Question: I want to write a data frame into excel like this :
'''
df = DataFrame({'Frequency':lenFreq,'Fatigue Thrust [N]':meqThrust[iexcel],'Extreme Thrust [N]':extremeThrust[iexcel],'Extreme Thrust DMR [N]':extremeThrustDMR[iexcel], 'Fatigue Yaw [Nm]':meqYaw[iexcel],'Extreme Yaw [Nm]':extremeYaw[iexcel],'Extreme Flapwise [Nm]':extremeFlapwise[iexcel][ilenFreq]})
df.to_excel(workbookOutput, sheet_name='Results', index=False)
'''
but every time I open the file I need to expand columns :

I would like to know an option to expand columns automatically when writing to excel. Thanks
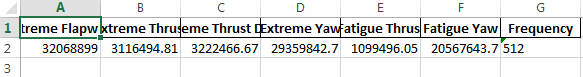
Answer: I don't think there is a way to directly re-size excel cells when you call 'df.to_excel()' but here is a way to do it after that call
'''
df = DataFrame({'Frequency':lenFreq,'Fatigue Thrust [N]':meqThrust[iexcel],'Extreme Thrust [N]':extremeThrust[iexcel],'Extreme Thrust DMR [N]':extremeThrustDMR[iexcel], 'Fatigue Yaw [Nm]':meqYaw[iexcel],'Extreme Yaw [Nm]':extremeYaw[iexcel],'Extreme Flapwise [Nm]':extremeFlapwise[iexcel][ilenFreq]})
df.to_excel(workbookOutput, sheet_name='Results', index=False)
sheet = workbookOutput.sheet_by_name('Results')
nrows = len(sheet.get_rows())
ncolumns = len(sheet.get_cols())
for row_index in range (nrows):
for column_index in range(ncolumns) :
cwidth = sheet.col(column_index).width
column_data = sheet.cell(row_index,column_index).value
if (len(column_data)*367) > cwidth:
sheet.col(column_index).width = (len(column_data)*367)
'''